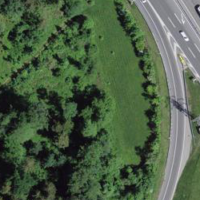
EUNIS habitat code: 57
Species observed at this site:
Epilobium hirsutum